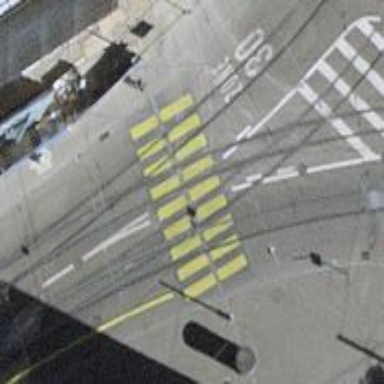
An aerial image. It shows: Tram crossing on the railway.